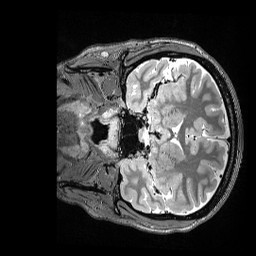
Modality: T2w
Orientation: coronal
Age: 19
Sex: female
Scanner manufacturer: siemens
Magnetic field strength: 3 T
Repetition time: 3.2 s
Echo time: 0.564 s